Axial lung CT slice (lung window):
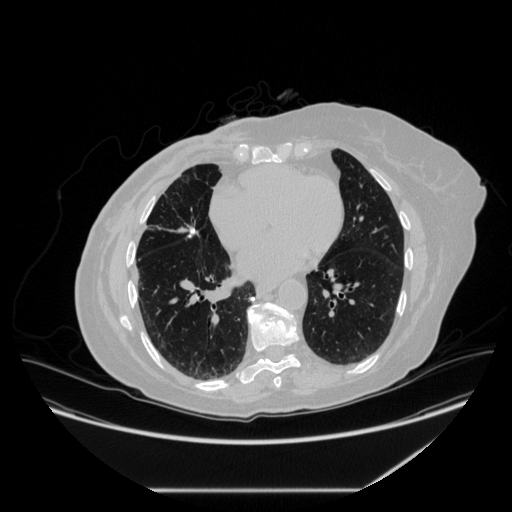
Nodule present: yes
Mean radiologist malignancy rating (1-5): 1.25